Interaction volume radius: 10 \u00c5
Interaction volume height: 15 \u00c5
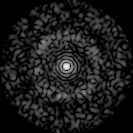
Disorder parameter: 0.8163